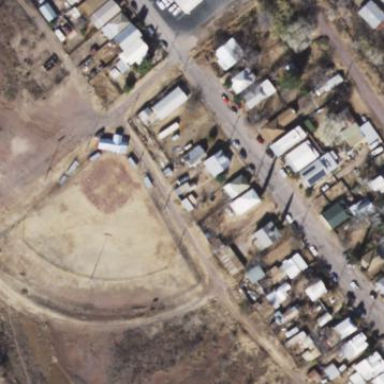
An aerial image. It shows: Baseball pitch for leisure land activities.